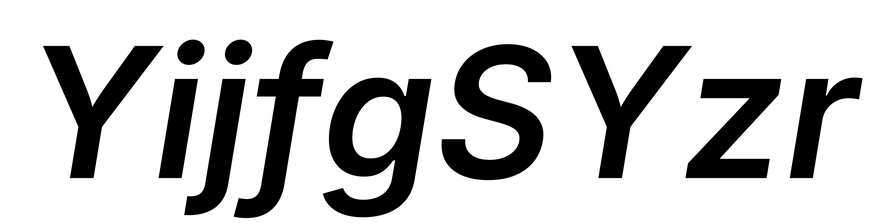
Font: Inter-Italic_SemiBold_Italic